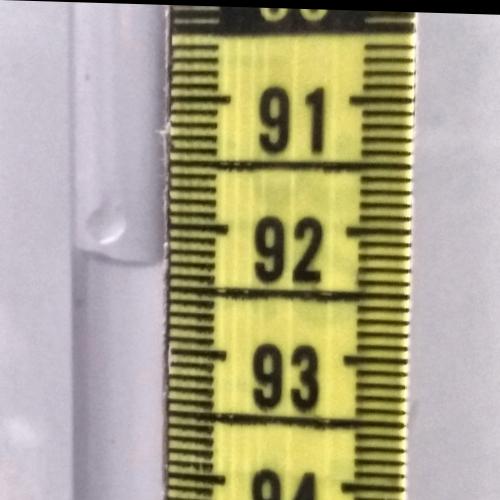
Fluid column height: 92.3 cm